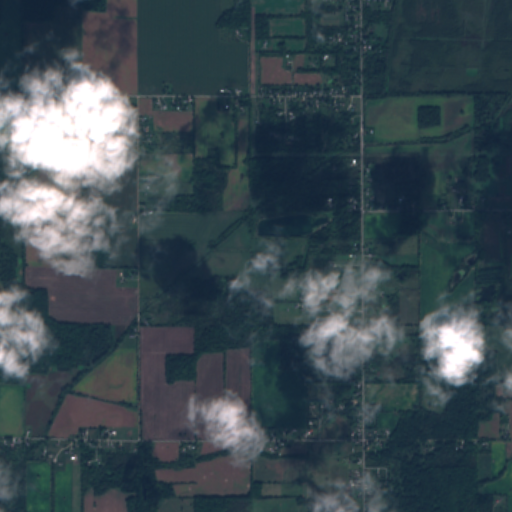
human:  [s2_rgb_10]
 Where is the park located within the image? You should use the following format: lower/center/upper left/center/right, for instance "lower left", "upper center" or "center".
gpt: The park is located in the lower left of the image.
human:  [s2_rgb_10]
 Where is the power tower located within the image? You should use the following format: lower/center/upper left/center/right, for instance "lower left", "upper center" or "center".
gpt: The power tower is located in the upper right of the image.
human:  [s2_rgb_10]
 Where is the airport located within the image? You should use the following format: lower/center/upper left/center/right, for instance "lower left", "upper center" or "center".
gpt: There is no airport in the image.